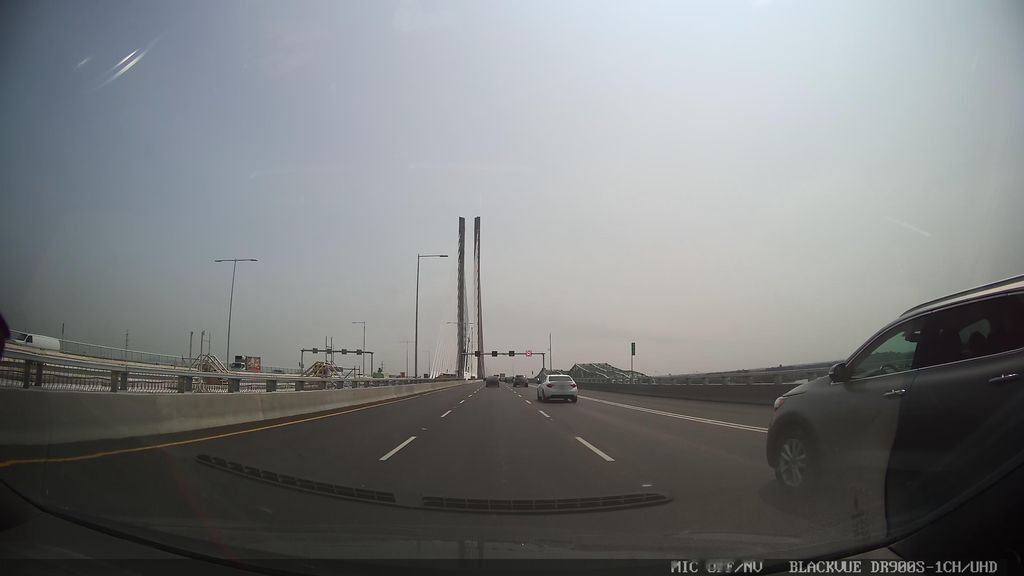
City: montreal